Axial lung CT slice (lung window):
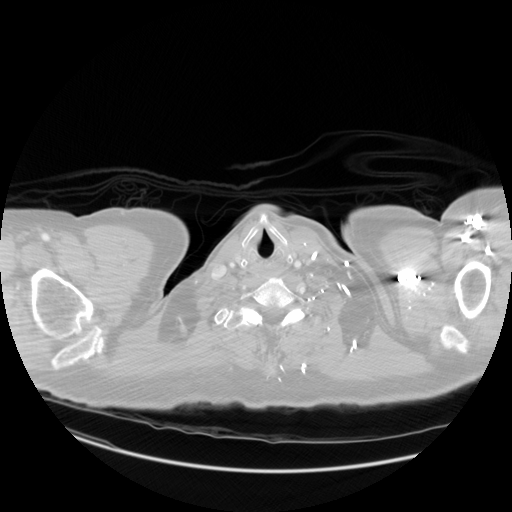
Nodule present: no